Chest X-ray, AP view. Patient: 38 years old, sex M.
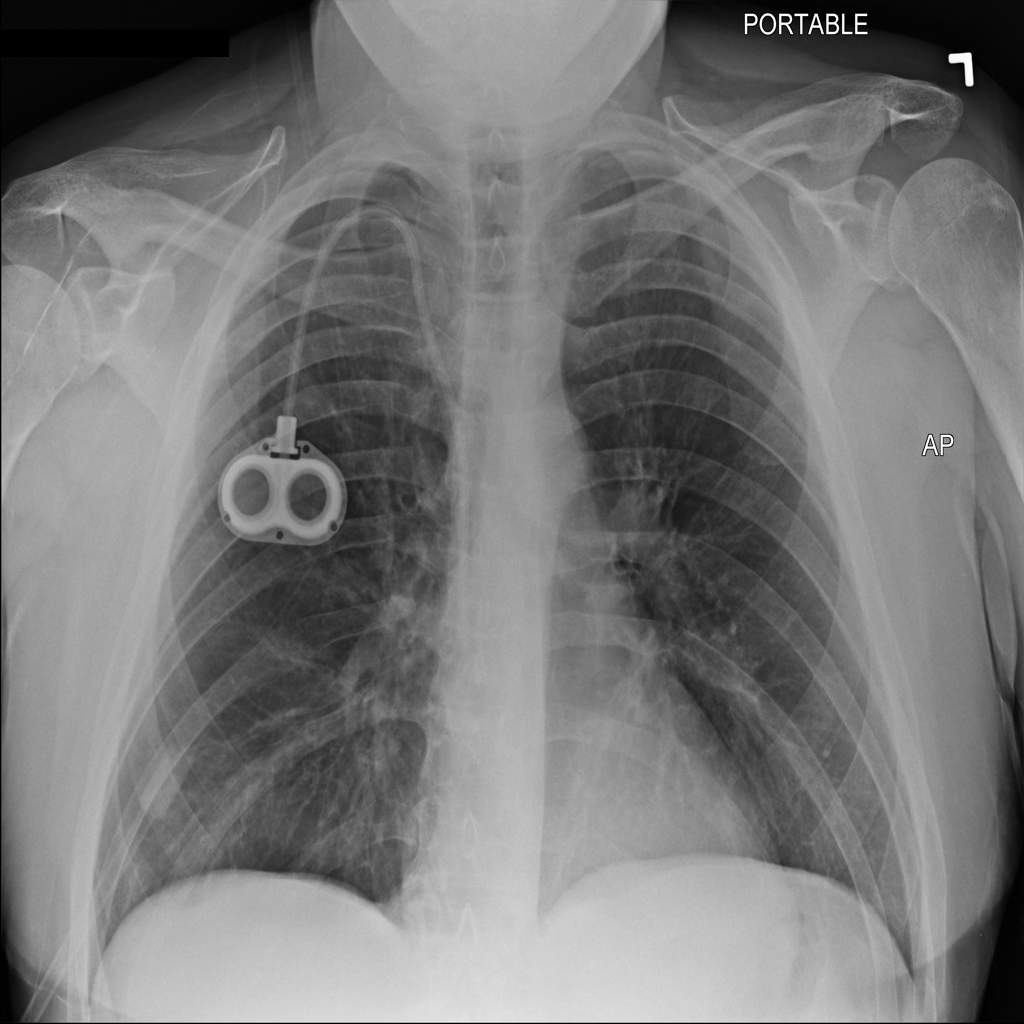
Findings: No Finding